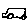
Label: car